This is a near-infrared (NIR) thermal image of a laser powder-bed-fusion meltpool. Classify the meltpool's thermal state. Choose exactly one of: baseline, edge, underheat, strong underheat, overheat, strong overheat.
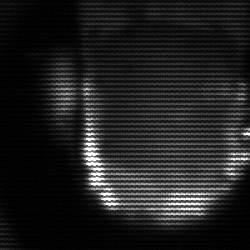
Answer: baseline